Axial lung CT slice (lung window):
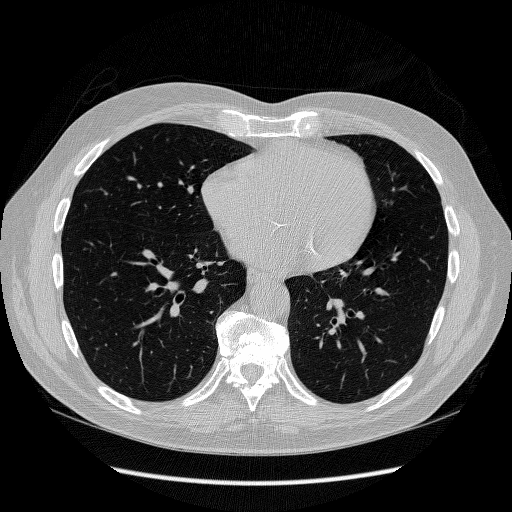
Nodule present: no